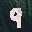
Label: 9